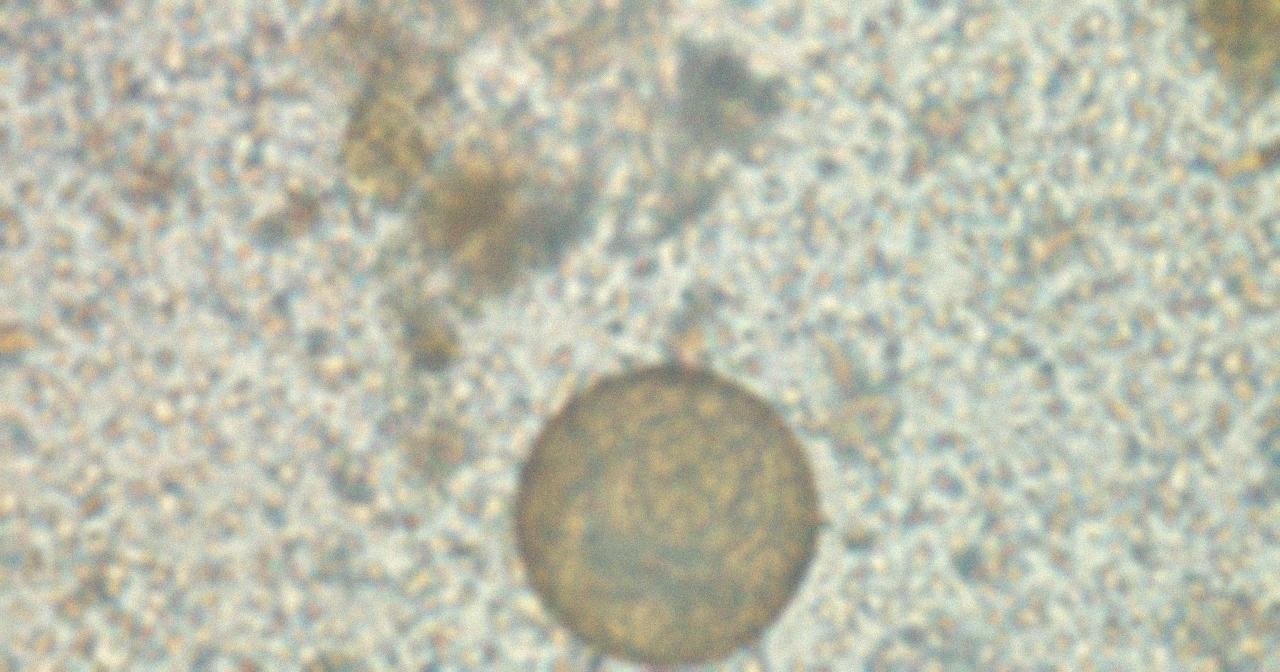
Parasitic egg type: Hymenolepis diminuta